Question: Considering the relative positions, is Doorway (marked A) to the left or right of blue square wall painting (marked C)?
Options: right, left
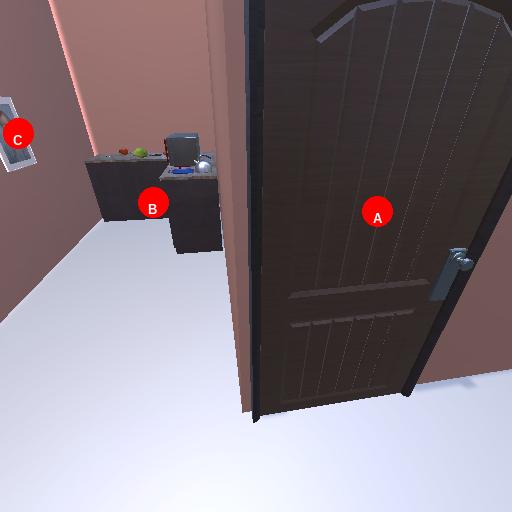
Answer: right